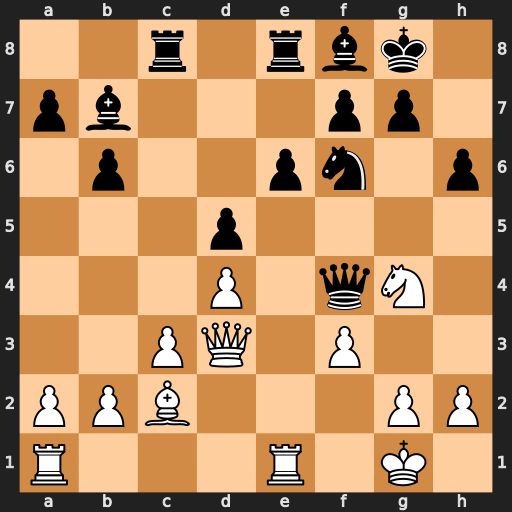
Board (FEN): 2r1rbk1/pb3pp1/1p2pn1p/3p4/3P1qN1/2PQ1P2/PPB3PP/R3R1K1
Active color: w
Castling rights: -
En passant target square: -
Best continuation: Nxf6+ gxf6 Qh7#